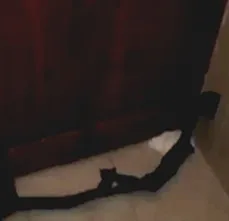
A plastic bottle containing a petroleum product.
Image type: medical_photograph (skin_photograph)